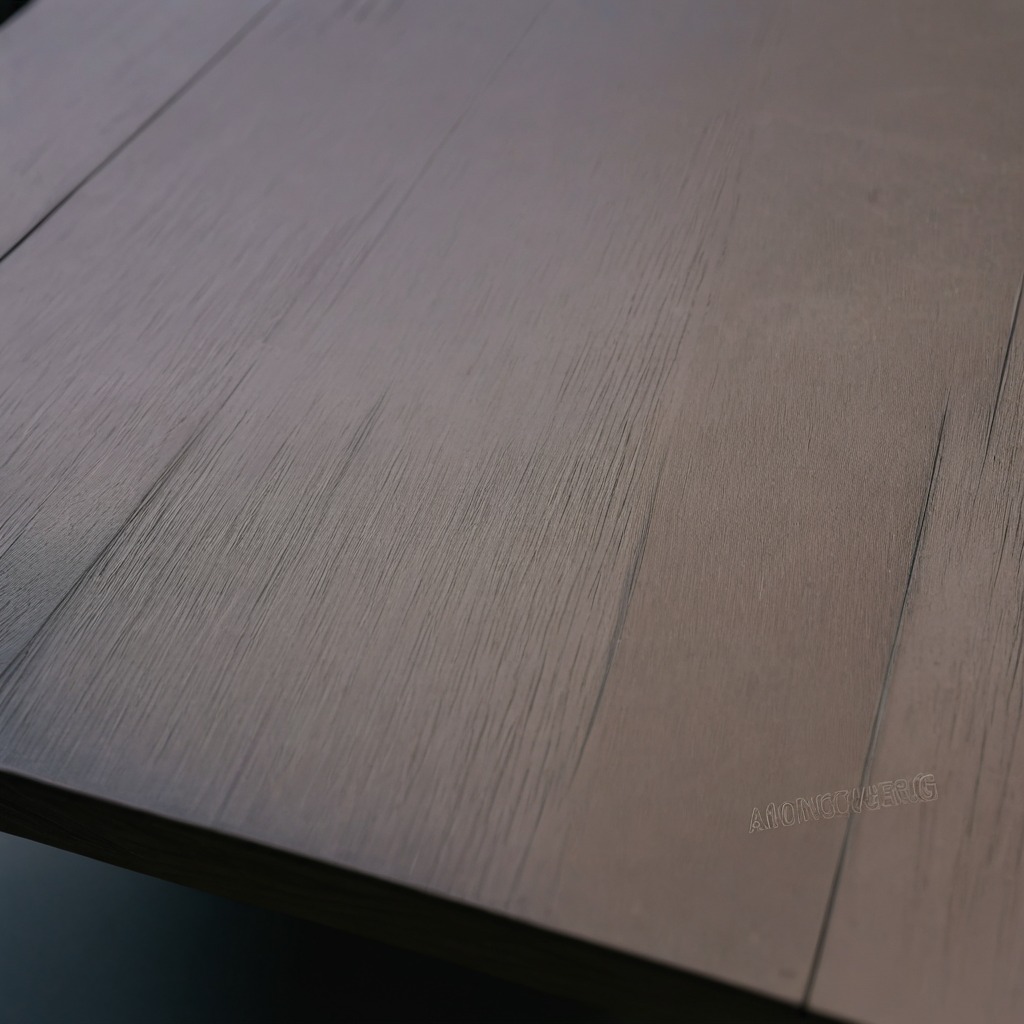
A coiled metal spring lies on the table with faint burn marks in a small garage at twilight.